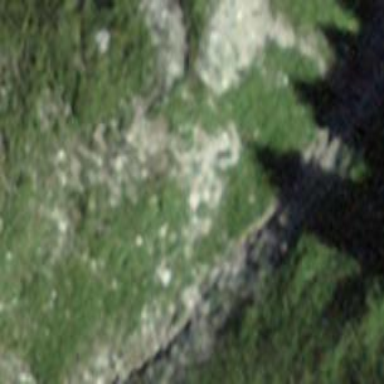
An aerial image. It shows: Natural scree.